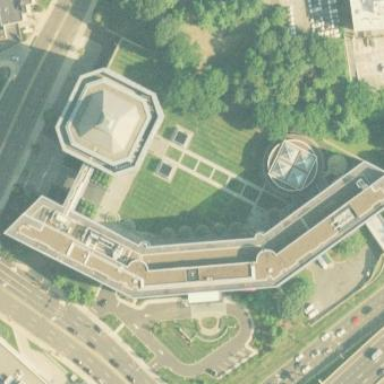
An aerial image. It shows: Part of building is shown in the image.